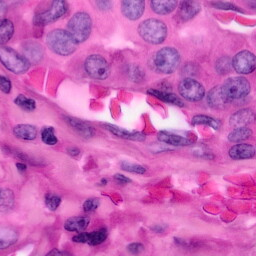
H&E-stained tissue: Pancreatic